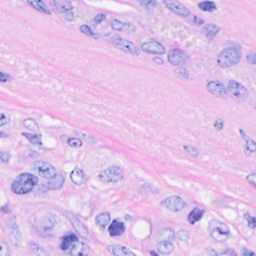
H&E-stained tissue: Breast